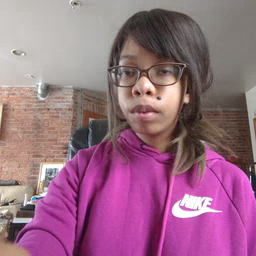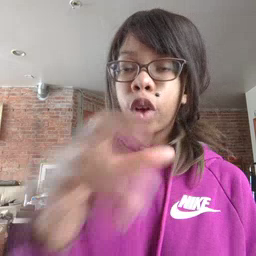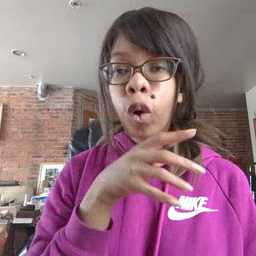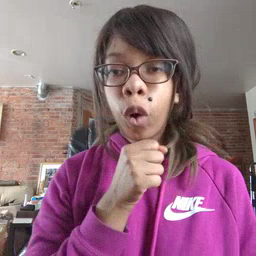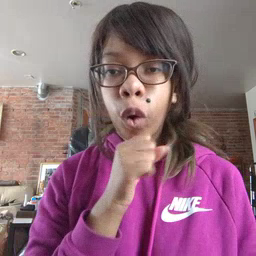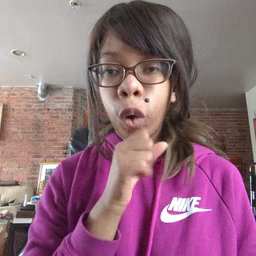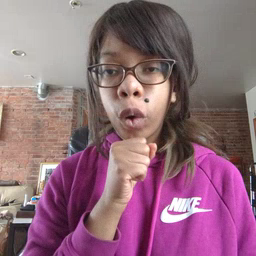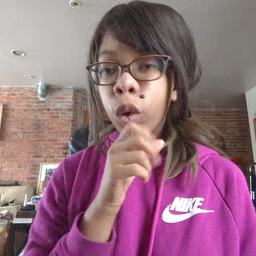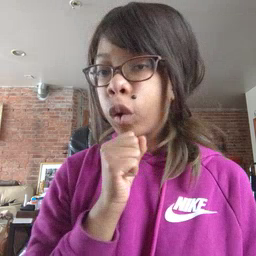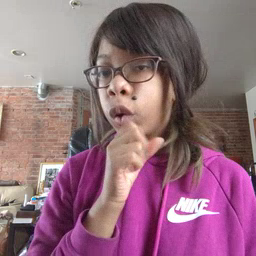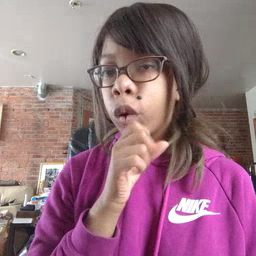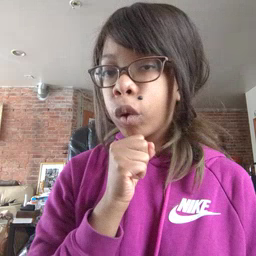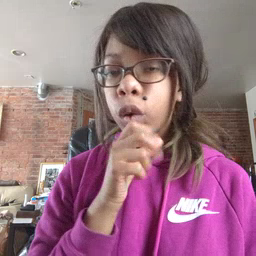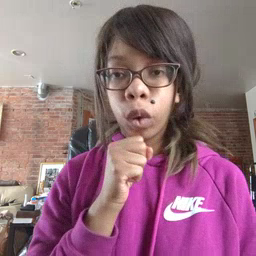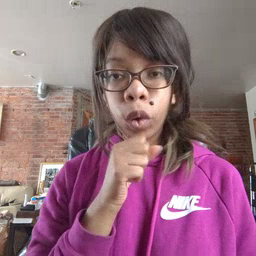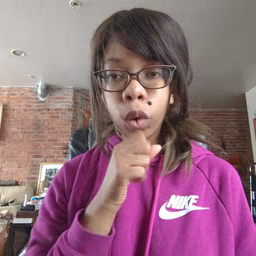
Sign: orange